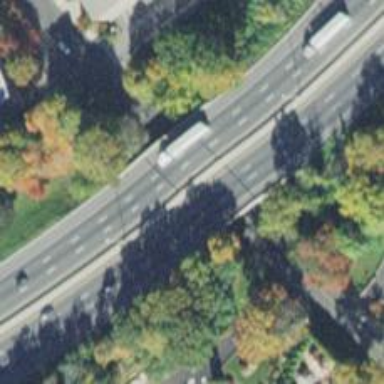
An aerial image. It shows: Asphalt motorway.